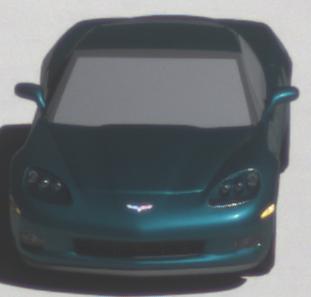
Make: Chevrolet
Model: Corvette Coupé
Detailed model: Corvette (C6) Coupé
Model produced from: 2005/02
Model produced until: 2008/03
Doors: 3
Color: blue
Road condition: dry road
Daytime: morning or afternoon
Contrast: high contrast